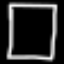
Label: square